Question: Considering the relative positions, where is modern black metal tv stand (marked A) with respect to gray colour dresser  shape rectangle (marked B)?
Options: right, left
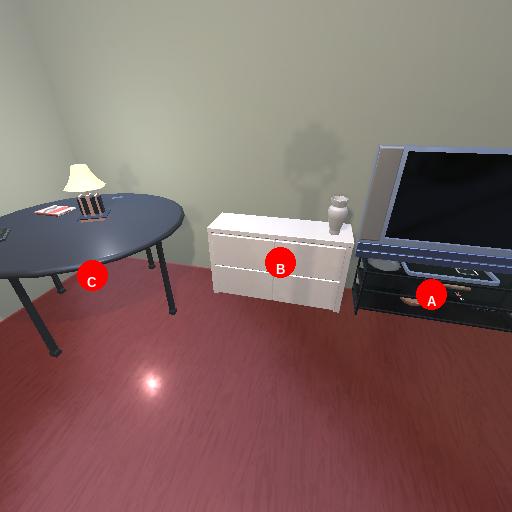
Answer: right